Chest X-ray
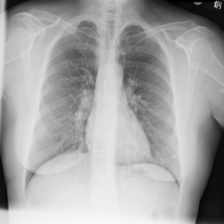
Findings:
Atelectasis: negative
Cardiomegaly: negative
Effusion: negative
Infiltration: negative
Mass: negative
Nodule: negative
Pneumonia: negative
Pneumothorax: negative
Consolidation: negative
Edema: negative
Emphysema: negative
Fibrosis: negative
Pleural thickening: negative
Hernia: negative